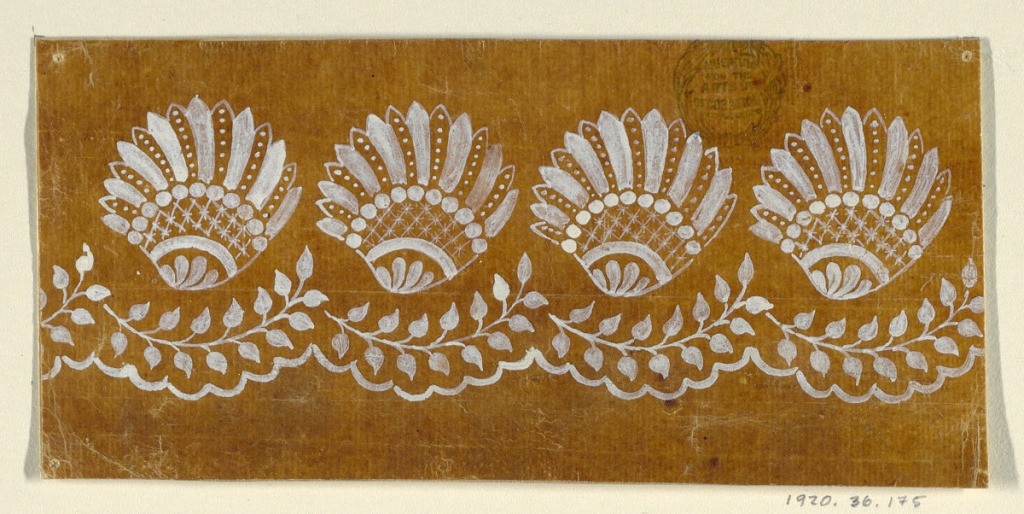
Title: Design for an Embroidered or Woven Horizontal Border of the "Fabrique de St. Ruf"
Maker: Fabrique de Saint Ruf, Lyon, France
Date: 1800–1815
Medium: Brush and white gouache on glazed tracing paper
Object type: Drawing
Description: Leaf boughs follow the outline of indented scallops. A fan motif stands over them. Slightly more than four repeats are shown.